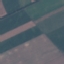
Land use / land cover: AnnualCrop